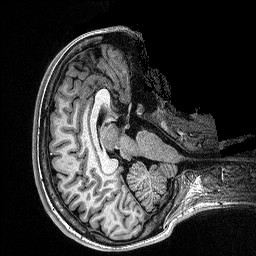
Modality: T1w
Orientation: axial
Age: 26
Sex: female